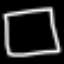
Label: square